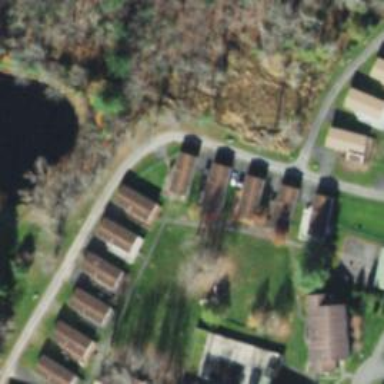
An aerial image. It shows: Residential road.